Aerial crown-view tile of a tropical tree (Barro Colorado Island, Panama), acquired 20250616:
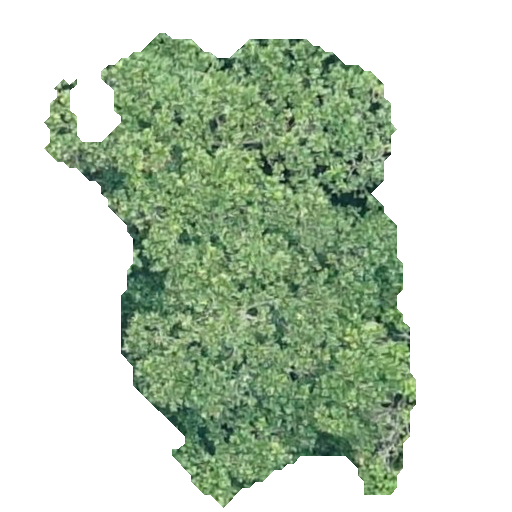
Species: Anacardium excelsum
GBIF accepted scientific name: Anacardium excelsum
Crown area: 169.102 m²